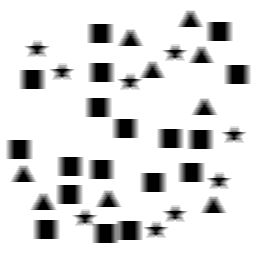
Squares: 18
Triangles: 9
Stars: 9
Total shapes: 36